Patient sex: M
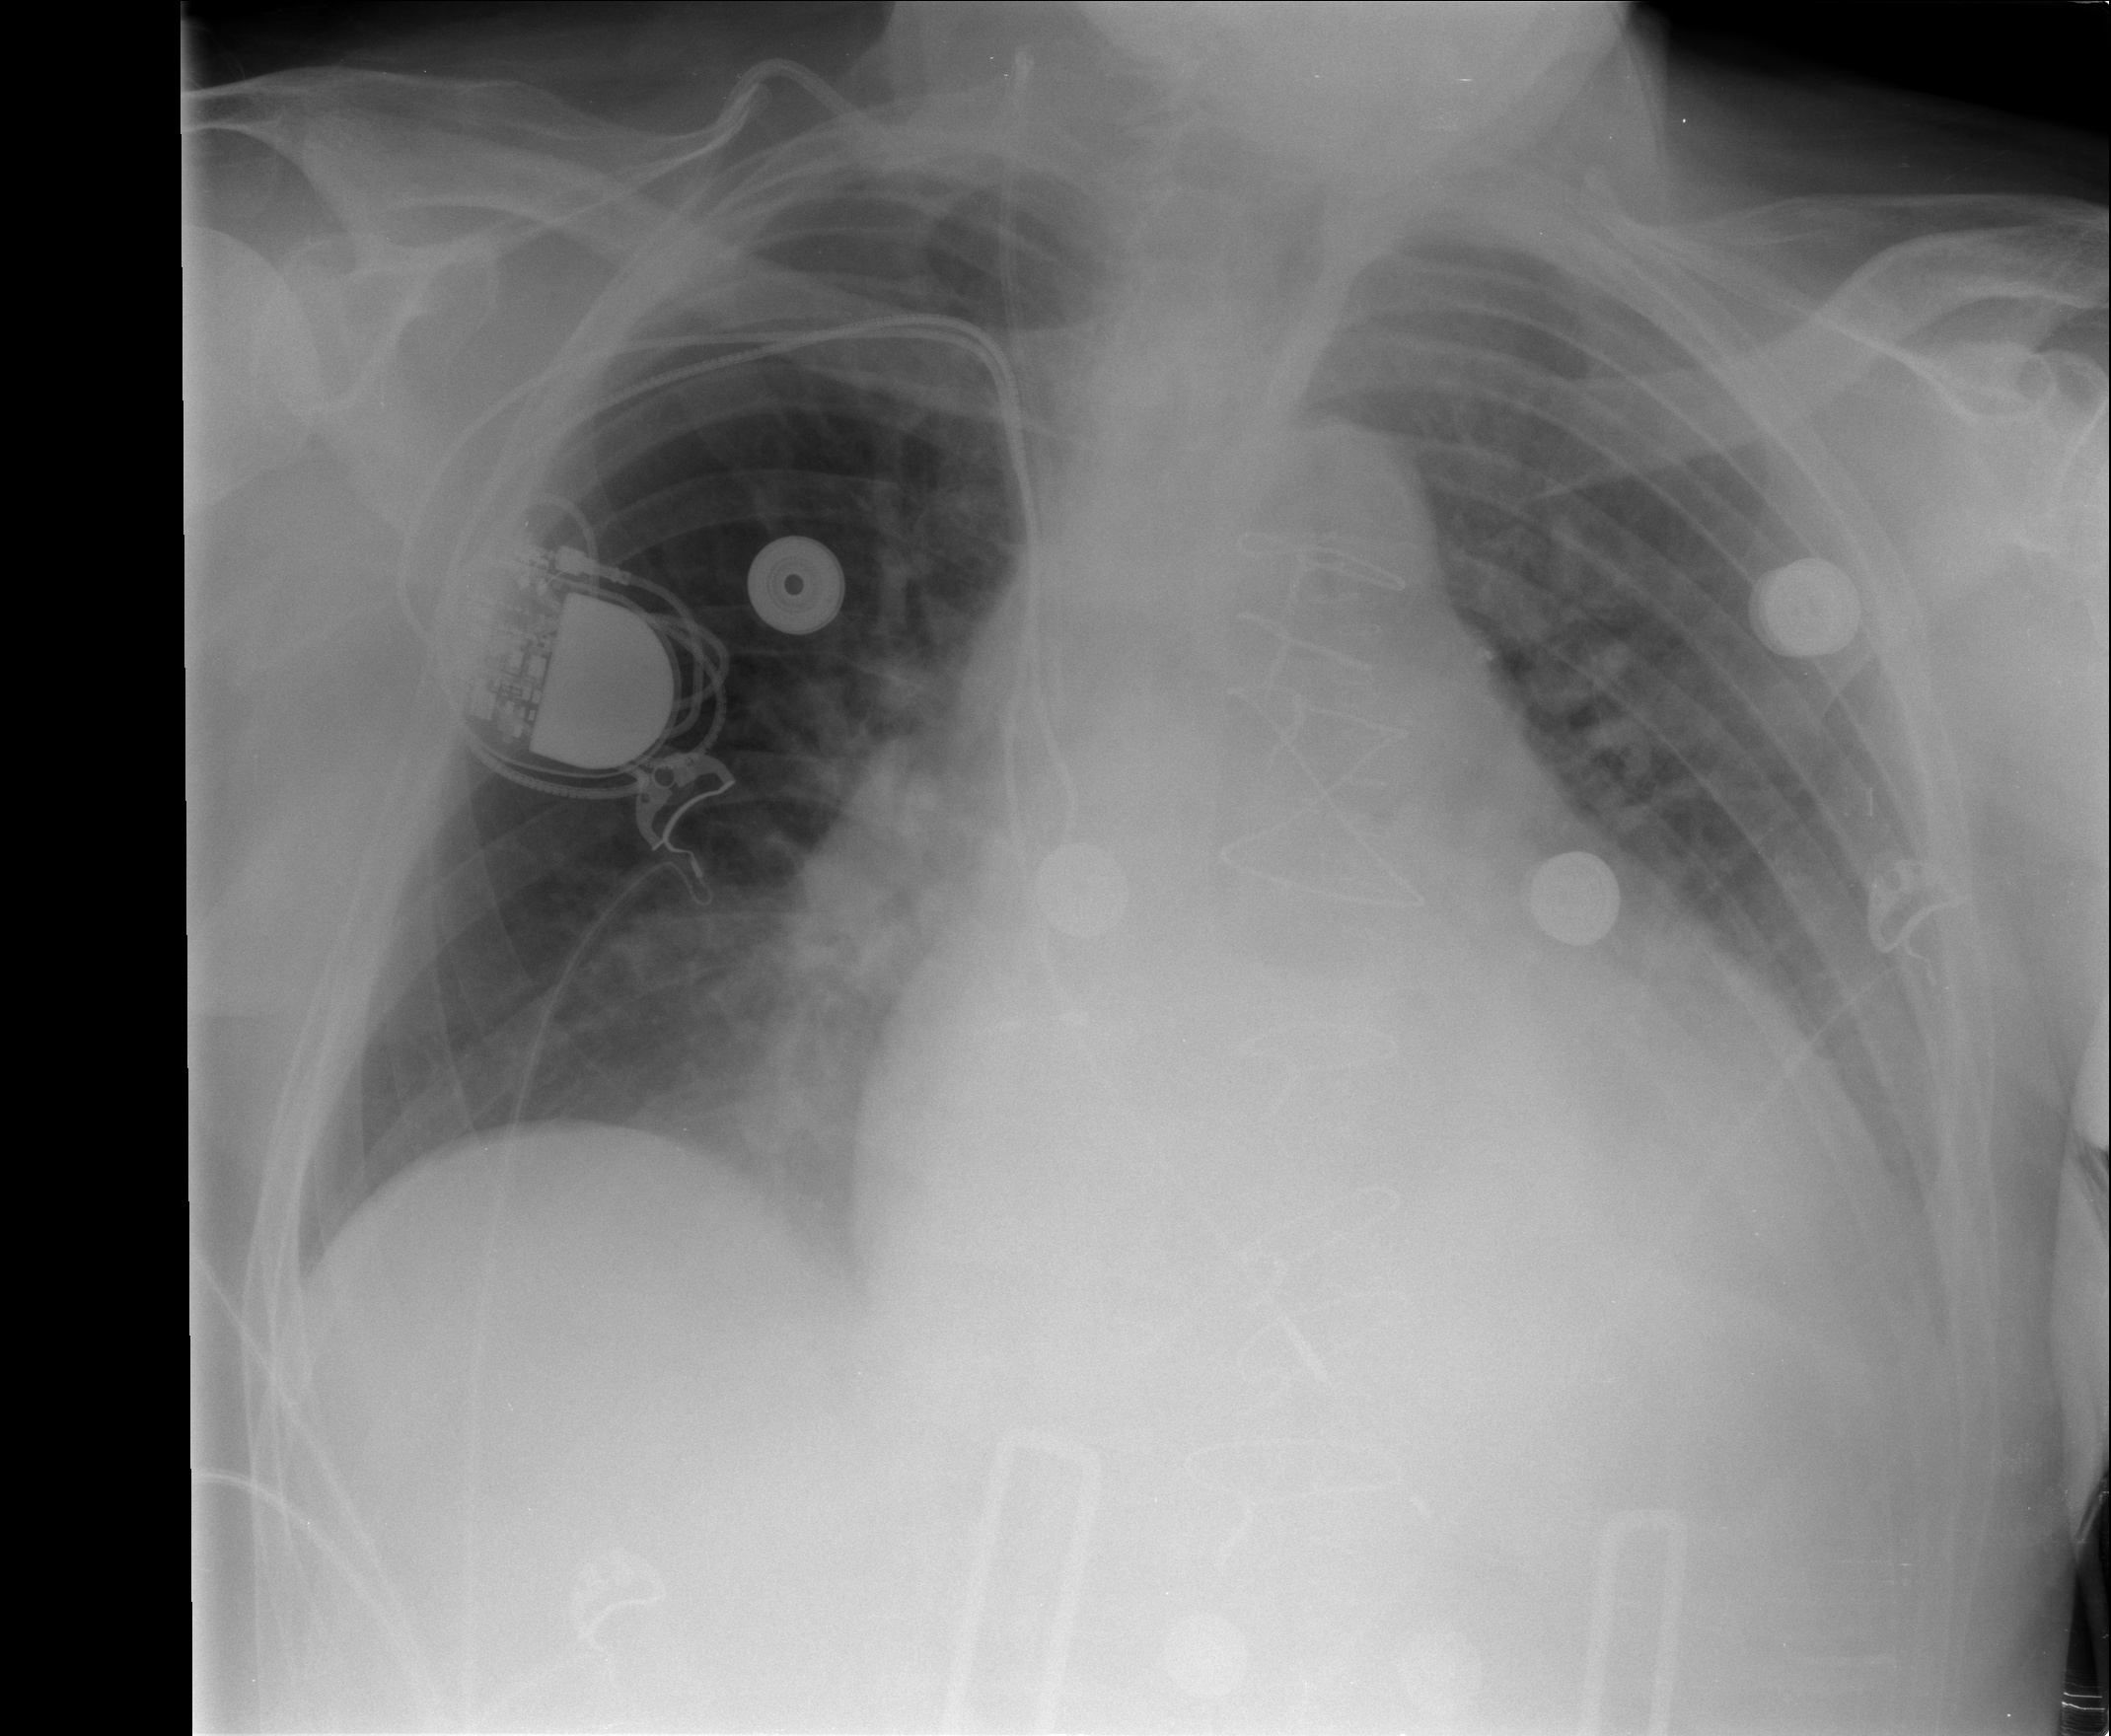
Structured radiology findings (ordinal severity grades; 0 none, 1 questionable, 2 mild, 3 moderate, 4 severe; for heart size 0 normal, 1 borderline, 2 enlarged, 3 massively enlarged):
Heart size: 3
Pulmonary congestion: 1
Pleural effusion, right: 1
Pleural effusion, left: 2
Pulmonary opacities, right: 2
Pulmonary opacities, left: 0
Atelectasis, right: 1
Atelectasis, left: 2